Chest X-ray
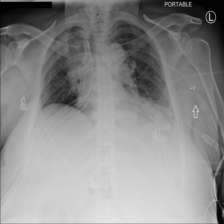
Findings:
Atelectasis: negative
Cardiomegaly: negative
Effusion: negative
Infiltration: negative
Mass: negative
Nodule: negative
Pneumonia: negative
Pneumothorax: negative
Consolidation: negative
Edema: negative
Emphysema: negative
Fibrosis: negative
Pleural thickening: negative
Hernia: negative